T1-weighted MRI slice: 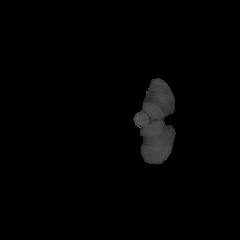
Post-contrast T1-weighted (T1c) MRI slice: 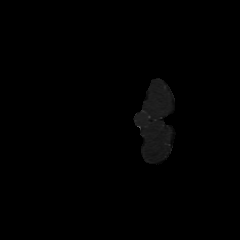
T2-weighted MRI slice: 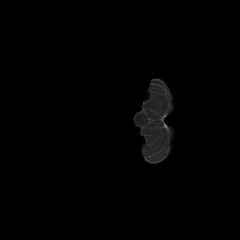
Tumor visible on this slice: no